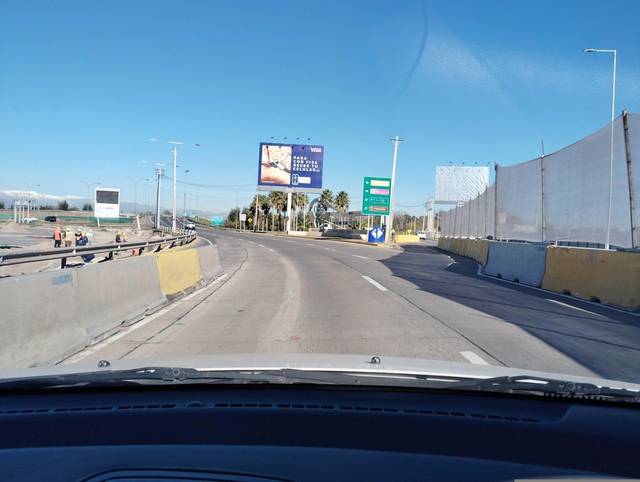
Region: Chile
Coordinates: -33.409, -70.795